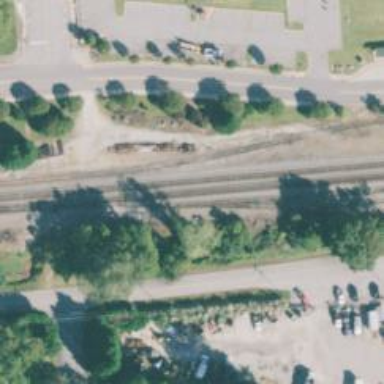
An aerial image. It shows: Railway track.